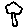
Label: tree